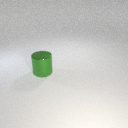
large green metal cylinder